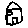
Label: house